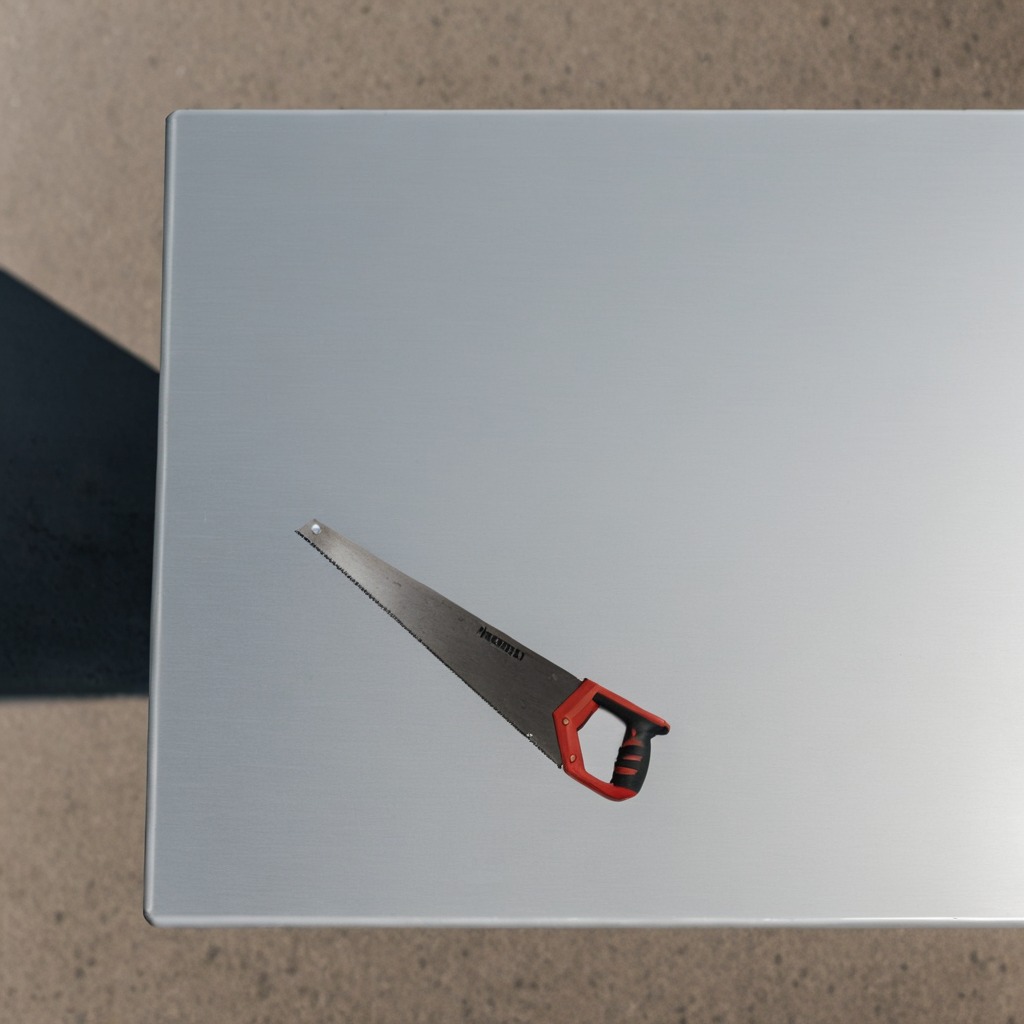
A handheld metal saw is lying on a clean utility table in a temporary outdoor tool station.